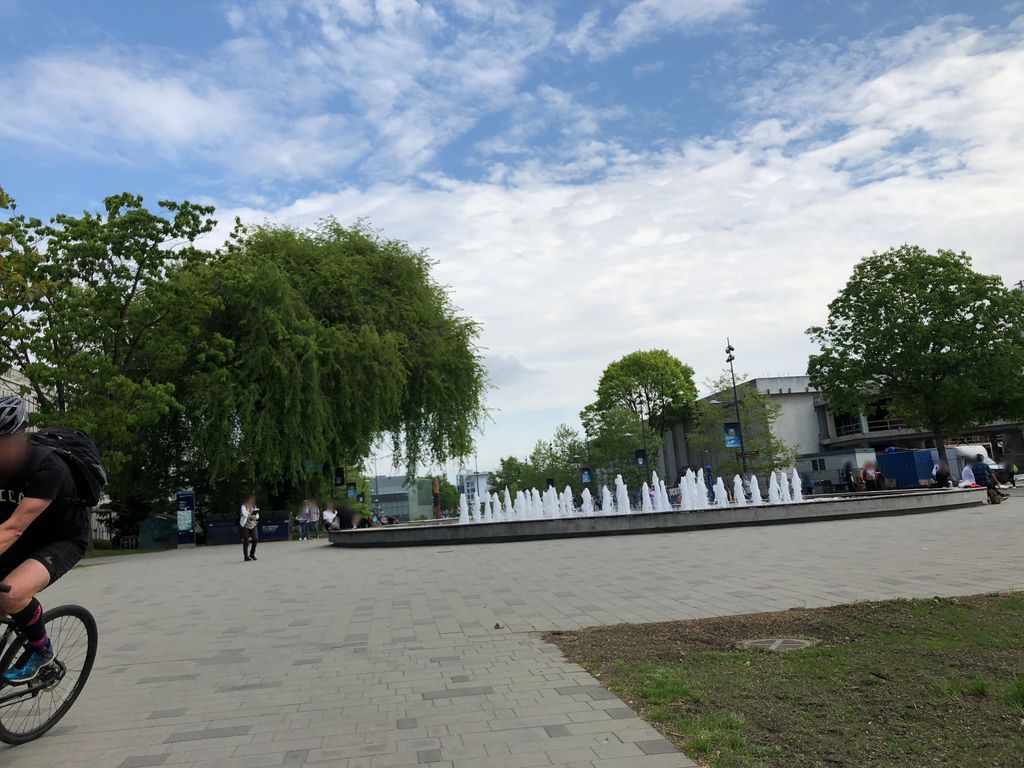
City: vancouver